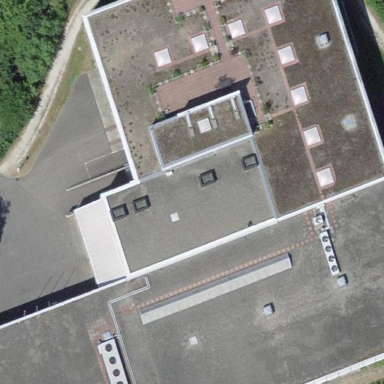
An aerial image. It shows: Building with flat roof.